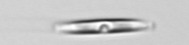
Label: pennate